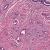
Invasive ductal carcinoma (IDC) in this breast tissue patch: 1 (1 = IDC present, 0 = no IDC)